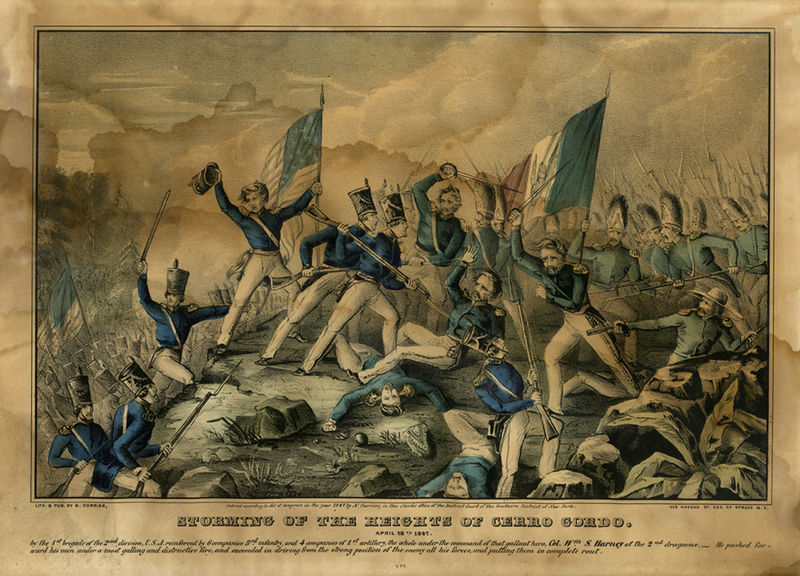
Titel: Storming of the Heights of Cerro Gordo
Künstler: Nathaniel Currier
Standort: Amherst (Massachusetts, USA)
Institution: Mead Art Museum, Amherst College
Schlagwörter: felsen, kampf, hügel, fahnen, schlacht, soldaten, säbel, bayonnett, cerro